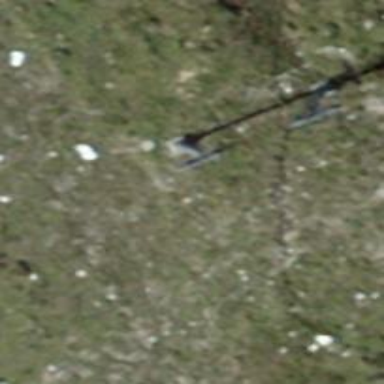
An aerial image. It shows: Pylon used for aerialway.